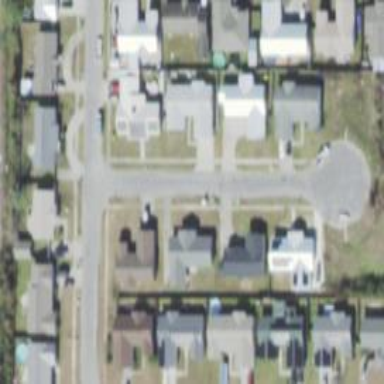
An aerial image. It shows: Residential area consisting of single-family homes.